Interaction volume radius: 10 \u00c5
Interaction volume height: 15 \u00c5
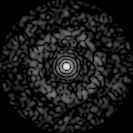
Disorder parameter: 0.7931